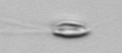
Label: Chrysochromulina